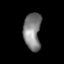
Tissue: lung
Cell type: Epithelial cells
Senescence score: 0.2276
Nuclear area (px): 635
Mean DAPI intensity: 128.372